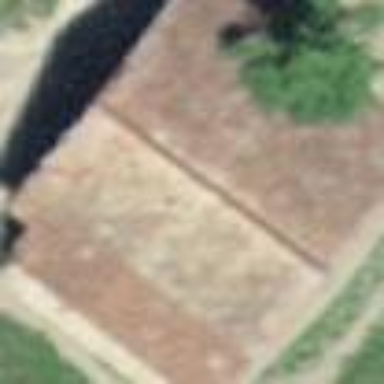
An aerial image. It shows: Rural barn.